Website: lowes
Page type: billing-address
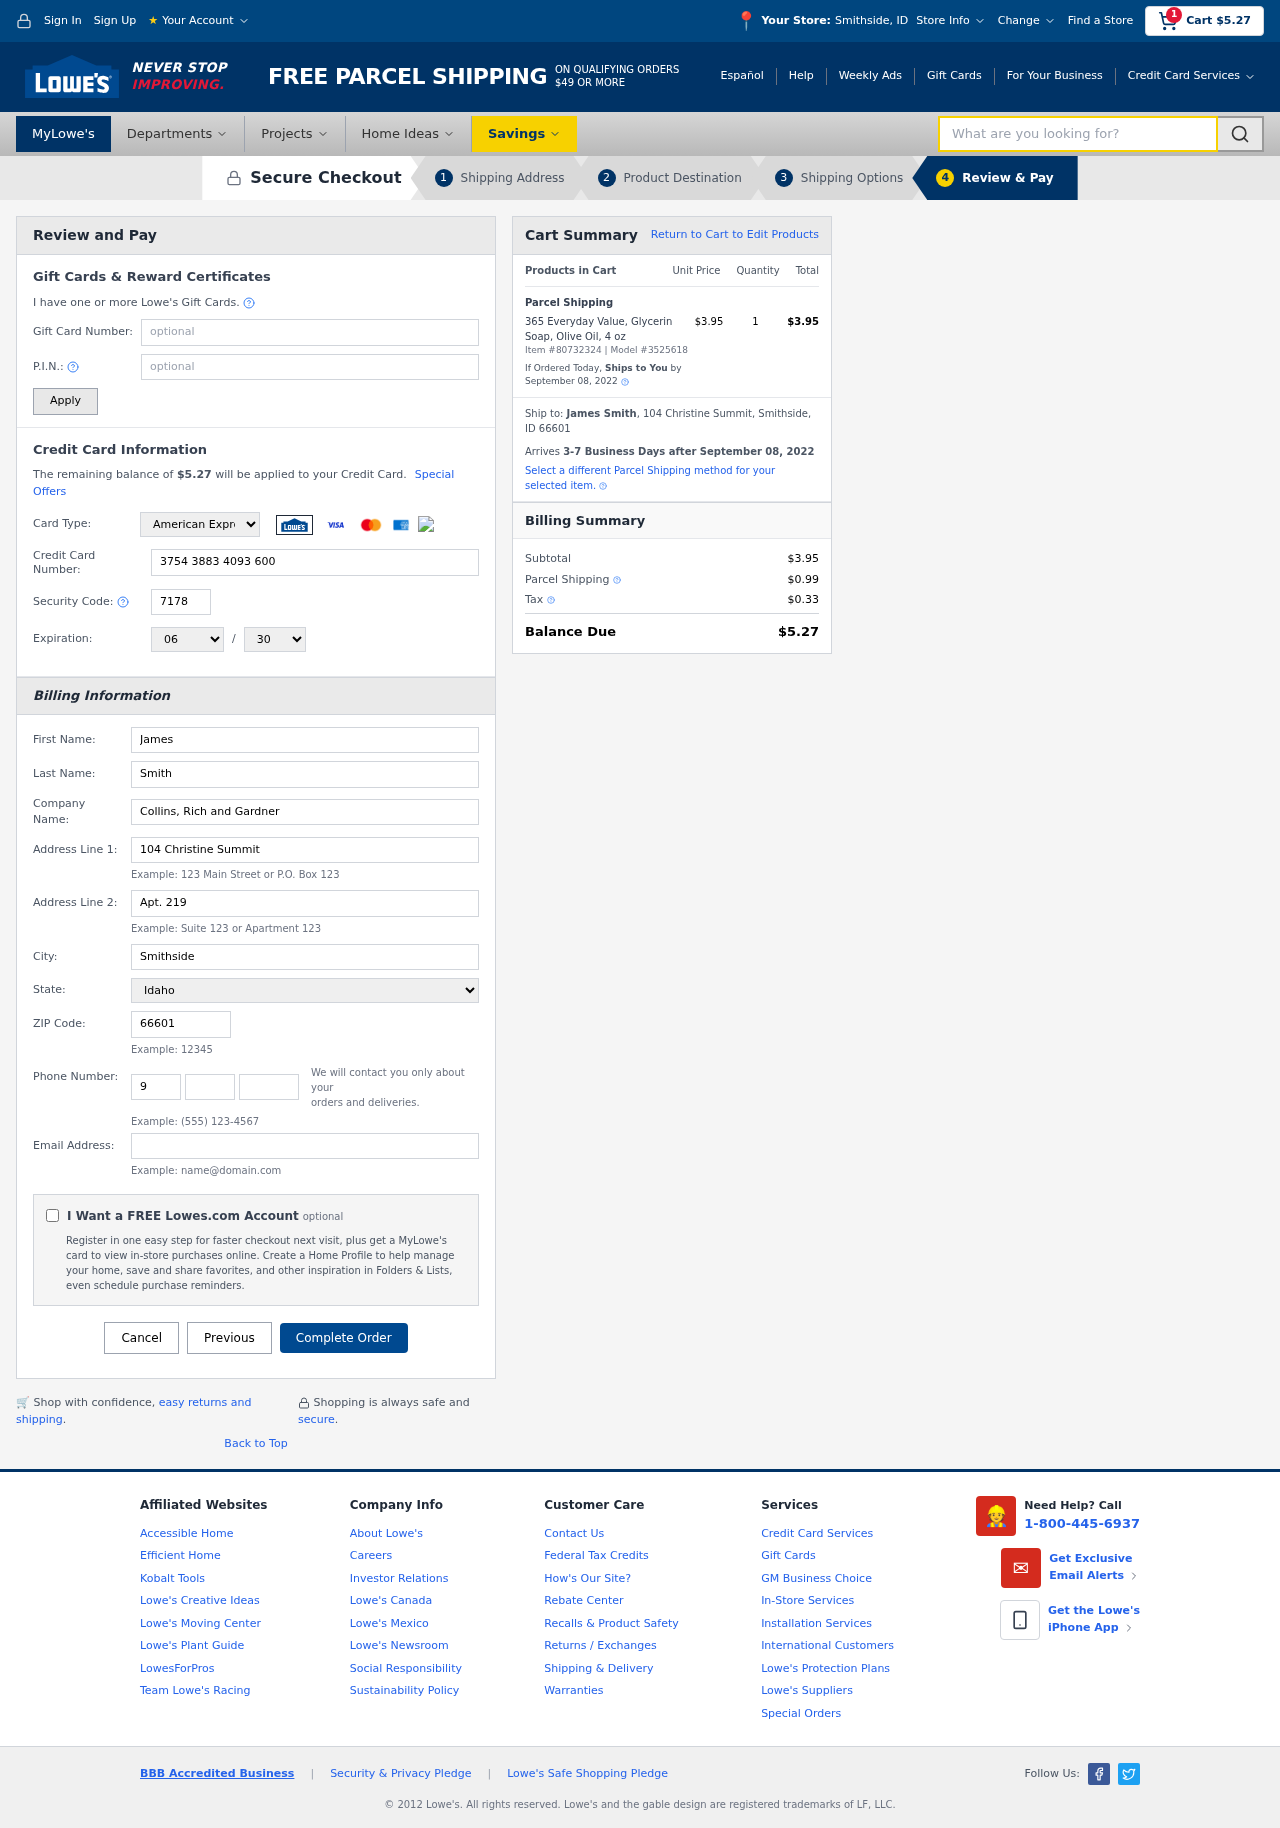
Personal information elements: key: PII_CARD_CVV
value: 7178
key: PII_CARD_EXPIRY_MONTH
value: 06
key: PII_CARD_EXPIRY_YEAR
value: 30
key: PII_CARD_NUMBER
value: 3754 3883 4093 600
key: PII_CARD_TYPE
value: American Express
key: PII_CITY
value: Smithside
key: PII_CITY_STATE
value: Smithside, ID
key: PII_COMPANY
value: Collins, Rich and Gardner
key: PII_EMAIL
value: james.smith@hotmail.com
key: PII_FIRSTNAME
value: James
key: PII_FULLNAME
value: James Smith
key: PII_LASTNAME
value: Smith
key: PII_PHONE_AREA
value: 987
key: PII_PHONE_PREFIX
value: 496
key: PII_PHONE_SUFFIX
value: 4797
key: PII_POSTCODE
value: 66601
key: PII_STATE
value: Idaho
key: PII_STREET
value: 104 Christine Summit
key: PII_STREET2
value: Apt. 219
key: PII_CITY_STATE_ZIP
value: Smithside, ID 66601
Product elements: key: PRODUCT1_NAME
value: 365 Everyday Value, Glycerin Soap, Olive Oil, 4 oz
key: PRODUCT1_PRICE
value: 3.95
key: PRODUCT1_QUANTITY
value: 1
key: PRODUCT_ITEM_NUMBER
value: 80732324
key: PRODUCT_MODEL_NUMBER
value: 3525618
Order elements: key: ORDER_SUBTOTAL
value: $5.27
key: ORDER_TOTAL
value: $5.27
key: ORDER_SHIPPING_DATE
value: September 08, 2022
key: ORDER_SUBTOTAL
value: $3.95
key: ORDER_DELIVERY_DATE
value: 3-7 Business Days after September 08, 2022
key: ORDER_SHIPPING_DATE2
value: September 08, 2022
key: ORDER_SUBTOTAL2
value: $3.95
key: ORDER_SHIPPING_COST
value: $0.99
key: ORDER_TAX
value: $0.33
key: ORDER_TOTAL2
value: $5.27
Search elements: key: HEADER_SEARCH
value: What are you looking for?